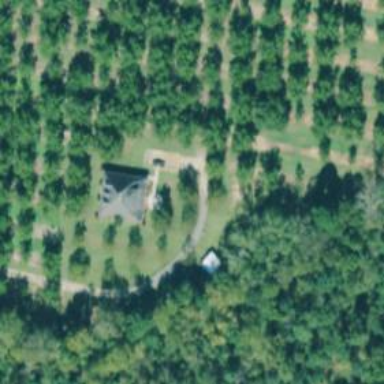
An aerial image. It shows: Driveway.